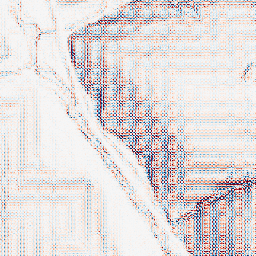
Category: wavelet
Decomposition family: wavelet_biorthogonal
Decomposition parameters: wavelet: bior1.3
level: 2
Upsampling method: regularized
Upsampling parameters: scale: 2
lambda_reg: 0.1
Upsampling scale: 2